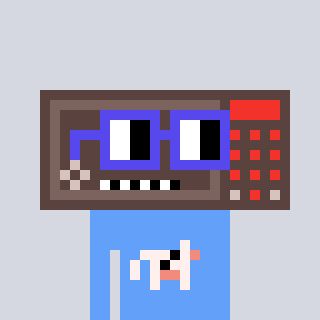
a pixel art character with square blue glasses, a wallsafe-shaped head and a blue-colored body on a cool background